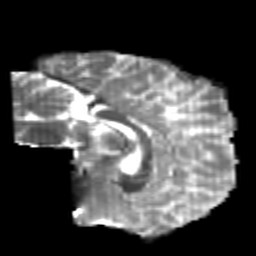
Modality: T2w
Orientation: sagittal
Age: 25
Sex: male
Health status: healthy
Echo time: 0.074 s